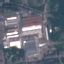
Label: Industrial